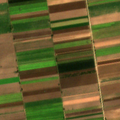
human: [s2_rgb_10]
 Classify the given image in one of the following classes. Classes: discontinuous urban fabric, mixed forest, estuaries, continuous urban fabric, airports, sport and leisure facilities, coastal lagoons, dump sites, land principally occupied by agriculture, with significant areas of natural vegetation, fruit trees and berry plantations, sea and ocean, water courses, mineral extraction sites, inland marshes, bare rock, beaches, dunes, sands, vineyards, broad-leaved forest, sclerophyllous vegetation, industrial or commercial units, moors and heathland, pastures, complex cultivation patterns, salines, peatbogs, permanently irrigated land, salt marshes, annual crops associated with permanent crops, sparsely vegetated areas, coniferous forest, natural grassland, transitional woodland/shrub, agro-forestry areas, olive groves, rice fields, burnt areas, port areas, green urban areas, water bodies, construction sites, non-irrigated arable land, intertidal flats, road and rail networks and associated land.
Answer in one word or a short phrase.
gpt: non-irrigated arable land